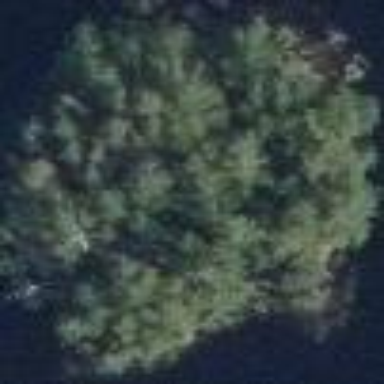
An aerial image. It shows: Islet.